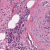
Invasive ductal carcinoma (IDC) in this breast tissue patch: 1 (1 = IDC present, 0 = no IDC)